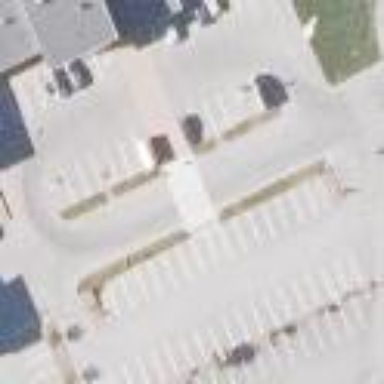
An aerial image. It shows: Road serving as parking aisle.